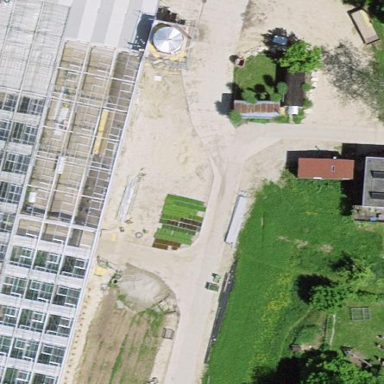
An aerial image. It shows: Greenhouse.